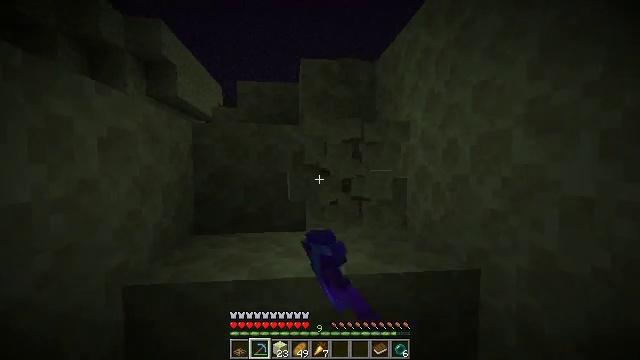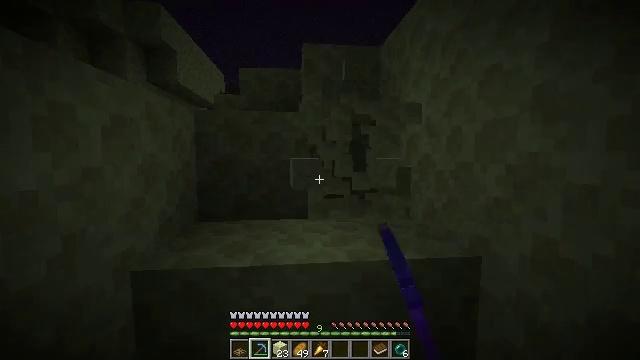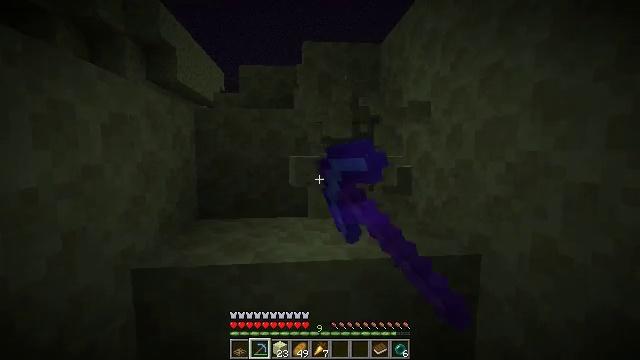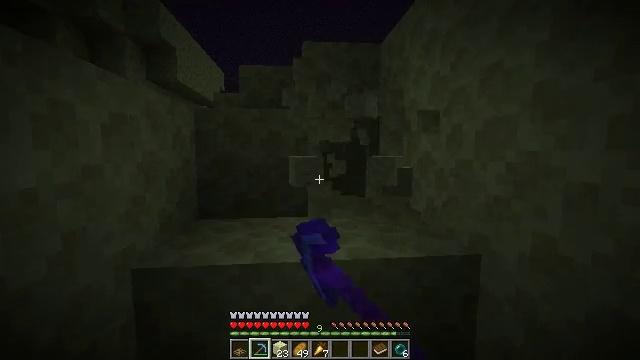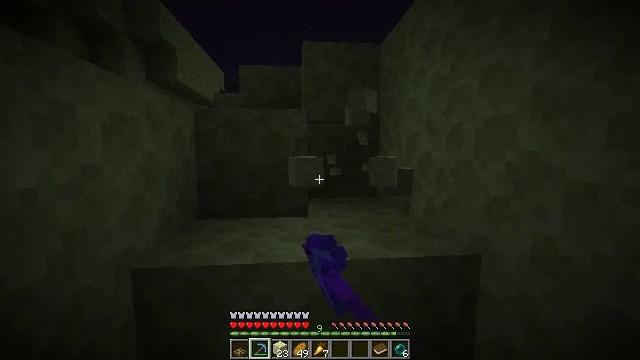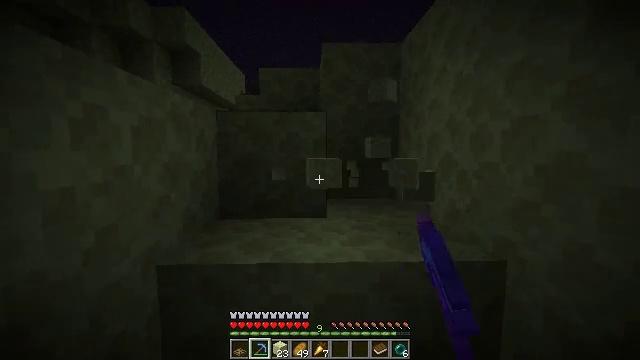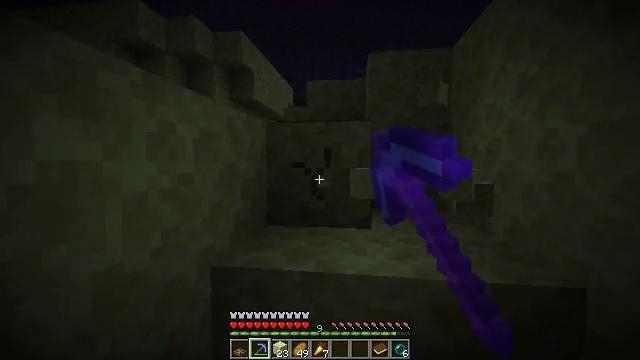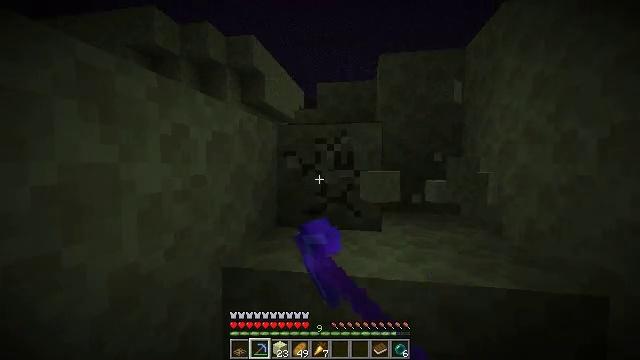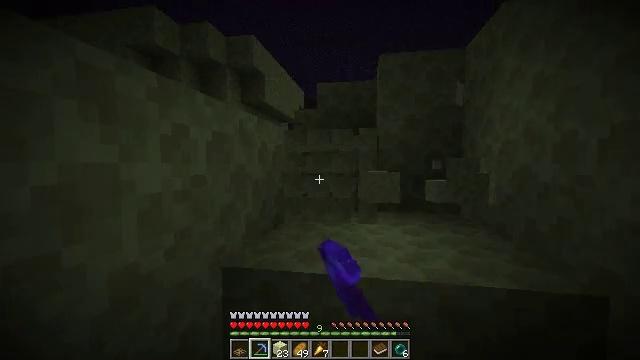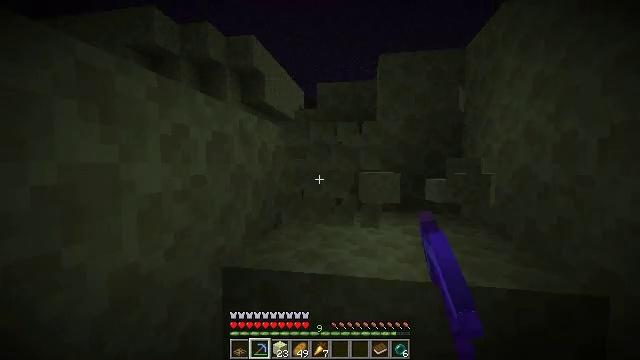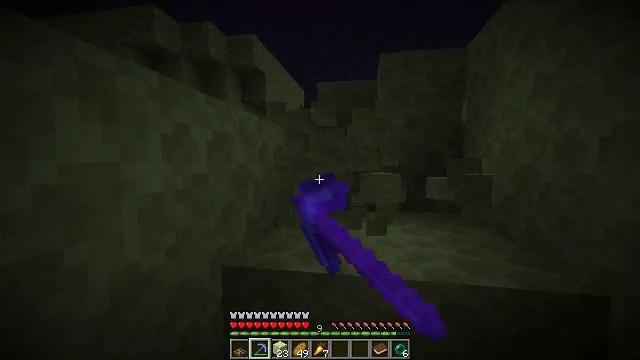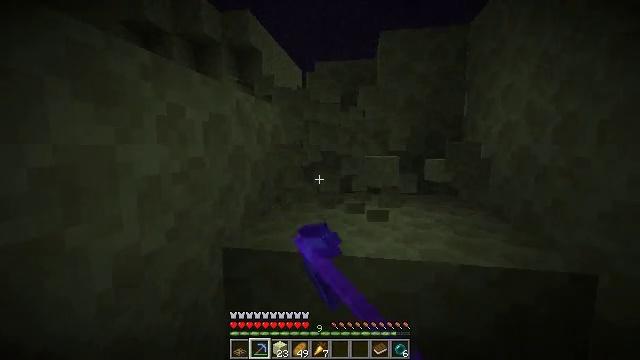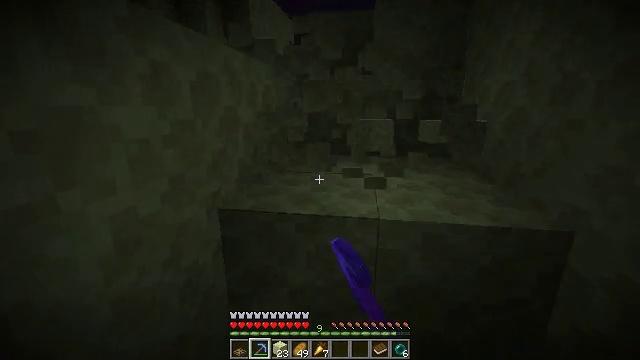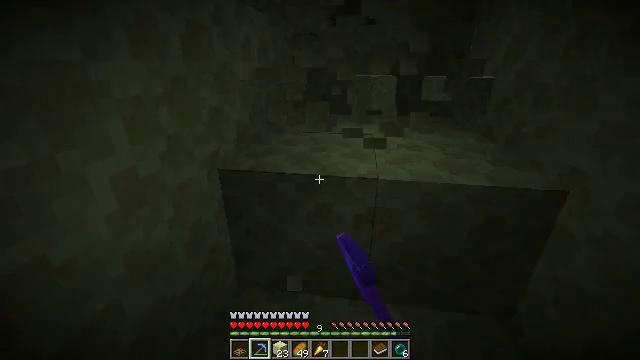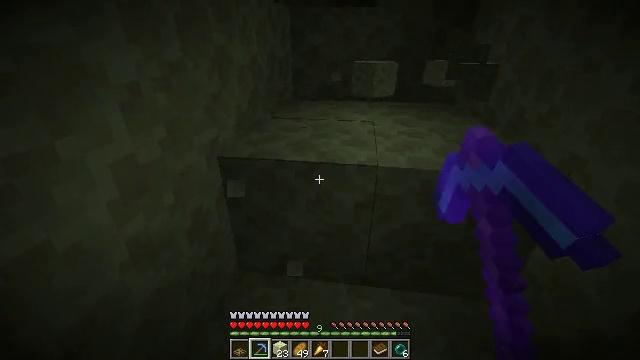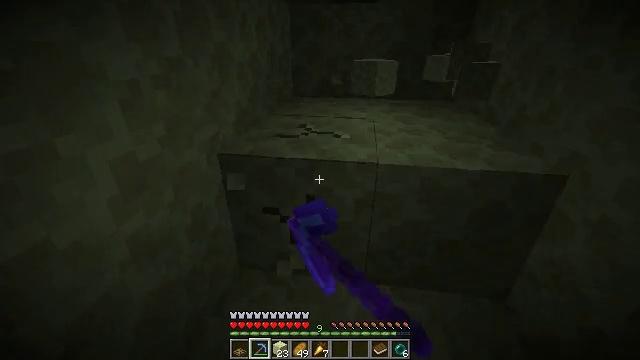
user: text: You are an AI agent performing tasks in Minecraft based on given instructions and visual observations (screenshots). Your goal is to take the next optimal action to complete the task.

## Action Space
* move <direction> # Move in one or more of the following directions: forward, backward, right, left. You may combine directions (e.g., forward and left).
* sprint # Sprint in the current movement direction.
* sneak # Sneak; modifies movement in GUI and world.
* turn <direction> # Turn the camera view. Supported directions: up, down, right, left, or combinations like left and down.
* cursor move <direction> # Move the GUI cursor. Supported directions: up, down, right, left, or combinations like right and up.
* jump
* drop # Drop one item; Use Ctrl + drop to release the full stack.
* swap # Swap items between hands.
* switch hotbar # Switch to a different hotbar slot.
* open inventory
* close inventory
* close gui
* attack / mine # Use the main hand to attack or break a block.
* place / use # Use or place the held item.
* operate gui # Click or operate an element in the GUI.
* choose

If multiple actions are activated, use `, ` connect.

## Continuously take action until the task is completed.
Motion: motion action
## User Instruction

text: Dig the end stone for building materials.
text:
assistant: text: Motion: turn down, attack / mine
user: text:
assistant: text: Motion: attack / mine
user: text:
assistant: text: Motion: attack / mine
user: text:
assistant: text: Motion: attack / mine
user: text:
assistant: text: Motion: turn left, attack / mine
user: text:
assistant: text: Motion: turn left and up, attack / mine
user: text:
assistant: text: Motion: turn left, attack / mine
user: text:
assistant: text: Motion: attack / mine
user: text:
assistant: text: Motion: attack / mine
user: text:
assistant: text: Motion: attack / mine
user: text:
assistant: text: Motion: turn down, attack / mine
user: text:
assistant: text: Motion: turn right and down, attack / mine
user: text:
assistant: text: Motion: turn down, attack / mine
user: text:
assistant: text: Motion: turn down, attack / mine
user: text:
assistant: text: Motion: attack / mine
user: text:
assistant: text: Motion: attack / mine
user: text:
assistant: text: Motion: attack / mine
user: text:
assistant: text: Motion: attack / mine
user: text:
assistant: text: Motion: attack / mine
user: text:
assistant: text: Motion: move forward, turn right, attack / mine
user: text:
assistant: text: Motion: move forward, turn right, attack / mine
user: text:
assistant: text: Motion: move forward, attack / mine
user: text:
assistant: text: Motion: move forward, attack / mine
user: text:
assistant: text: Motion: turn right and down, attack / mine
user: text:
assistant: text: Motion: turn down, attack / mine
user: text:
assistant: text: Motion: attack / mine
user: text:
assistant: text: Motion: attack / mine
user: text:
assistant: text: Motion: attack / mine
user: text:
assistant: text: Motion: attack / mine
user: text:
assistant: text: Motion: attack / mine